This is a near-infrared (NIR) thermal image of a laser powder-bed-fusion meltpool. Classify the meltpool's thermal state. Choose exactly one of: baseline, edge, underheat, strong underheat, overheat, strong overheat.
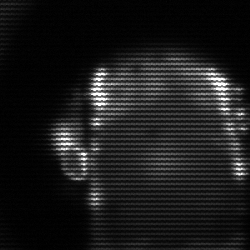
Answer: baseline